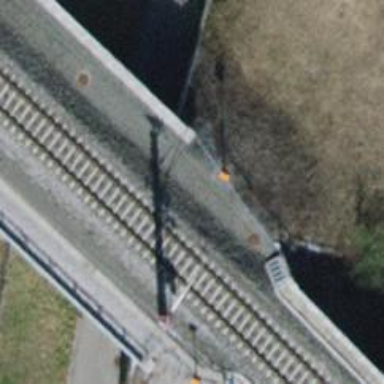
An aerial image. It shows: Railway bridge with electrified contact lines for the main rail track.